Question: I'm rotating and cropping a image with PHP, but I get the black border showing, I know you can change the background color, but I want to rotate and crop the image to fill the whole image. Basically something similar to 'background-size: cover;' (left) in CSS versus 'background-size: contain;' (right).
See the image below, at right is what I got now, left is what I want to achieve. The number of degrees to rotate is dynamic and the image to be produced and the source-image are both square (200x200).

Here is my quick and dirty code:
'''
$rotate = imagecreatefromjpeg($image);
// part of code created by www.thewebhelp.com, modified
$square_size = 200;
$original_width = imagesx($rotate);
$original_height = imagesy($rotate);
if($original_width > $original_height){
$new_height = $square_size;
$new_width = $new_height*($original_width/$original_height);
}
if($original_height > $original_width){
$new_width = $square_size;
$new_height = $new_width*($original_height/$original_width);
}
if($original_height == $original_width){
$new_width = $square_size;
$new_height = $square_size;
}
$new_width = round($new_width);
$new_height = round($new_height);
$smaller_image = imagecreatetruecolor($new_width, $new_height);
$square_image = imagecreatetruecolor($square_size, $square_size);
imagecopyresampled($smaller_image, $rotate, 0, 0, 0, 0, $new_width, $new_height, $original_width, $original_height);
if($new_width>$new_height){
$difference = $new_width-$new_height;
$half_difference = round($difference/2);
imagecopyresampled($square_image, $smaller_image, 0-$half_difference+1, 0, 0, 0, $square_size+$difference, $square_size, $new_width, $new_height);
}
if($new_height>$new_width){
$difference = $new_height-$new_width;
$half_difference = round($difference/2);
imagecopyresampled($square_image, $smaller_image, 0, 0-$half_difference+1, 0, 0, $square_size, $square_size+$difference, $new_width, $new_height);
}
if($new_height == $new_width){
imagecopyresampled($square_image, $smaller_image, 0, 0, 0, 0, $square_size, $square_size, $new_width, $new_height);
}
$degrees = rand(1,360);
$square_image = imagerotate($square_image, $degrees, 0);
imagejpeg($square_image,NULL,100);
'''
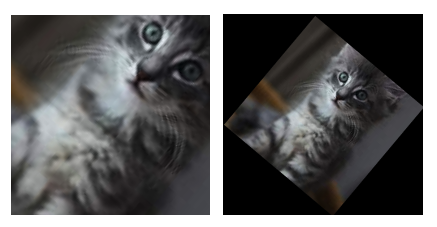
Answer: Replace these lines at around the end of your code:
'''
$degrees = rand(1,360);
$square_image = imagerotate($square_image, $degrees, 0);
imagejpeg($square_image,NULL,100);
'''
With this:
'''
$degrees = rand(1,360);
$square_image = imagerotate($square_image, $degrees, 0);
$rotated_size = imagesx($square_image);
$enlargement_coeff = ($rotated_size - $square_size) * 1.807;
$enlarged_size = round($rotated_size + $enlargement_coeff);
$enlarged_image = imagecreatetruecolor($enlarged_size, $enlarged_size);
$final_image = imagecreatetruecolor($square_size, $square_size);
imagecopyresampled($enlarged_image, $square_image, 0, 0, 0, 0, $enlarged_size, $enlarged_size, $rotated_size, $rotated_size);
imagecopyresampled($final_image, $enlarged_image, 0, 0, round($enlarged_size / 2) - ($square_size / 2), round($enlarged_size / 2) - ($square_size / 2), $square_size, $square_size, $square_size, $square_size);
imagejpeg($final_image,NULL,100);
'''
Here's the logic behind that:
1) After performing our new image has changed its dimensions, since every rotation generally results in a larger image. Since the source is a square image we take either the width or the height in order to determine the dimensions of the rotated image.
2) When the original image is rotated, even a little bit, the dimensions of the largest square of usable pixel data from the original image will always be smaller than the original unrotated square image. Therefore, in order to generate a new square image of the same size as the initial square image, but without the "black border" artifact, as you call it, we need to enlarge the rotated image, so that the largest square of usable pixel data from the original image in the rotated image can become as big as the initial square image.
The key value here is . This value basically shows how many pixels you need to enlarge a rotated image for each pixel of difference between its dimensions and the dimensions of the original unrotated image. There's probably a better Math formula to retrieve this value, unfortunately I suck at Math, so here's the hard way of coming up with that value.
- - - - - - -
3) Knowing that for each 1 pixel difference we need to enlarge with 1.807 pixels, we check what's the difference between our rotated image size and original image size and multiply it by that value, to see what dimensions should the enlarged image have:
'''
$enlargement_coeff = ($rotated_size - $square_size) * 1.807;
$enlarged_size = round($rotated_size + $enlargement_coeff);
'''
4) We go ahead and generate the enlarged rotated image.
'''
imagecopyresampled($enlarged_image, $square_image, 0, 0, 0, 0, $enlarged_size, $enlarged_size, $rotated_size, $rotated_size);
'''
5) Finally, we extract a 200x200 square from our enlarged rotated image, using its center coordinates as reference
'''
imagecopyresampled($final_image, $enlarged_image, 0, 0, round($enlarged_size / 2) - ($square_size / 2), round($enlarged_size / 2) - ($square_size / 2), $square_size, $square_size, $square_size, $square_size);
'''
To break that down '($square_size / 2)' returns the X and Y coordinates of the center point in the enlarged rotated image. 'round($enlarged_size / 2)' returns the amount of pixels that you need left from the center along the X axis, and above the center along the Y axis, in order to get a 200x200 square.
---
I hope you understand the logic, although I'm understanding my explanation may sound a bit ambiguous, so please feel free to ask more!